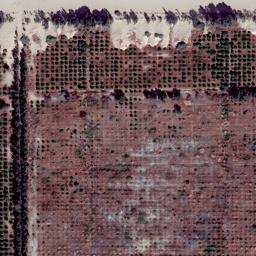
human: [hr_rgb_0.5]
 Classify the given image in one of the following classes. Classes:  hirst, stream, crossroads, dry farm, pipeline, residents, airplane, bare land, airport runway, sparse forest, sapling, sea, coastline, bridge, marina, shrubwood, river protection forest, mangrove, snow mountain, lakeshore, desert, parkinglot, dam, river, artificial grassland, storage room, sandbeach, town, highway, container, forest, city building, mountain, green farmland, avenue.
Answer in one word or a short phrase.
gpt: dry farm